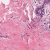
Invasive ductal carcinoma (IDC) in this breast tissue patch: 0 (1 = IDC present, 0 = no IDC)